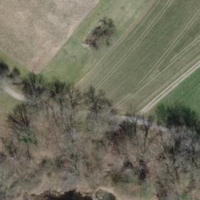
EUNIS habitat code: 52
Species observed at this site:
Sambucus racemosa
Prunus spinosa
Cardamine pratensis